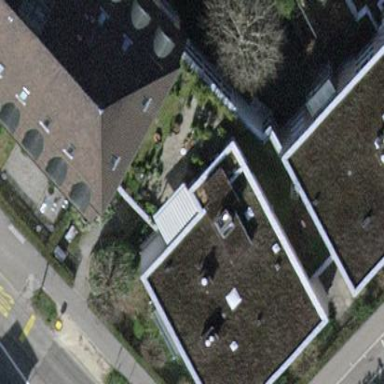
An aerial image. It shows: Commercial building.